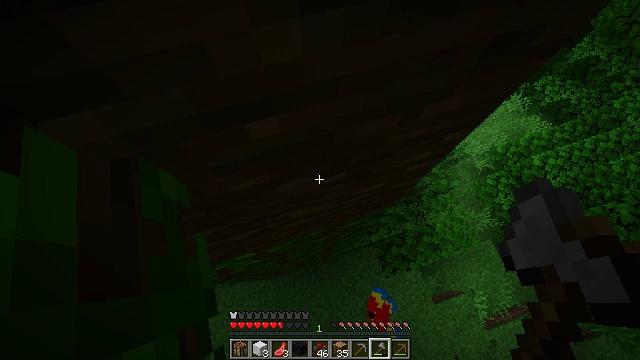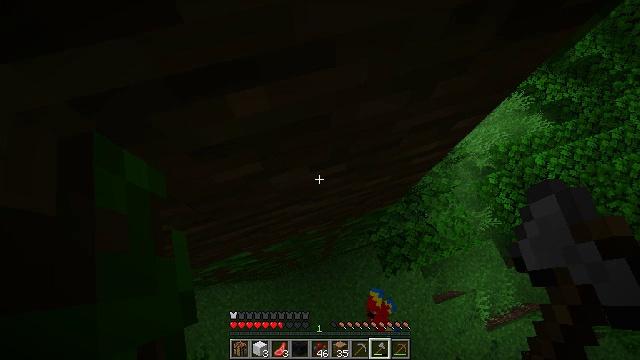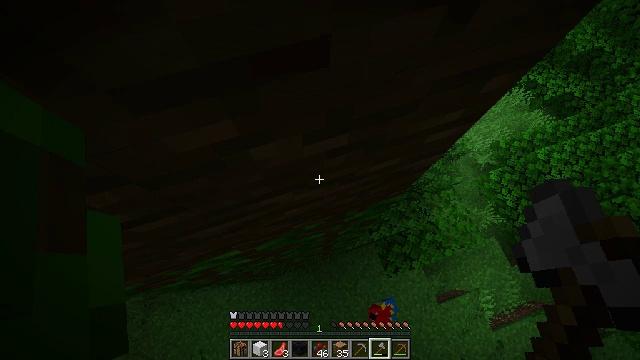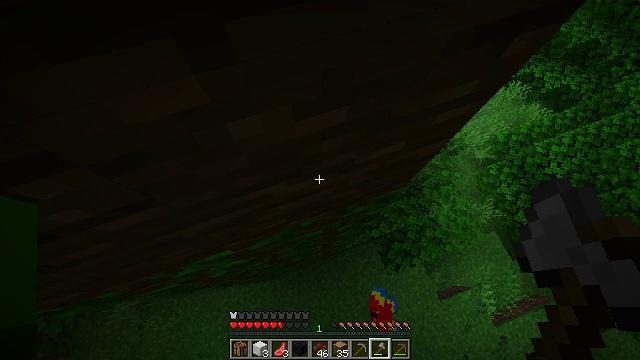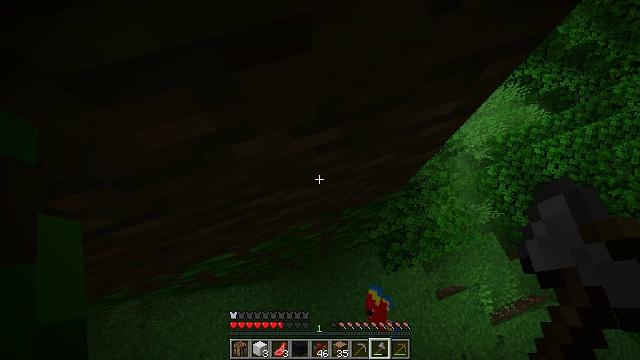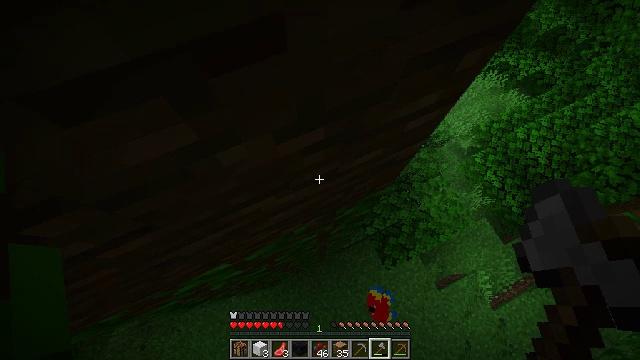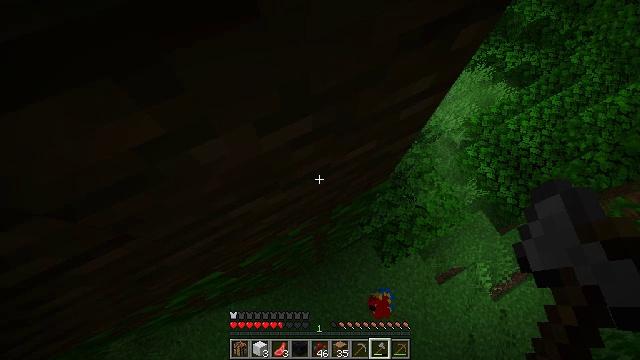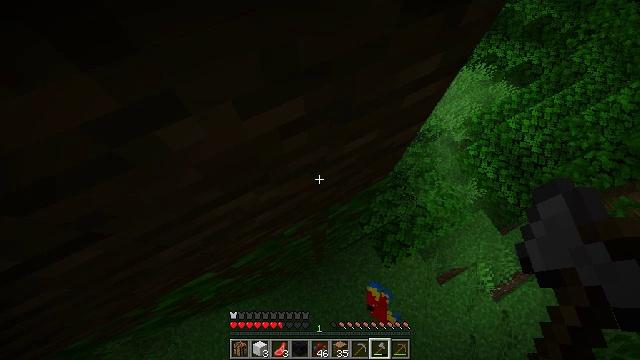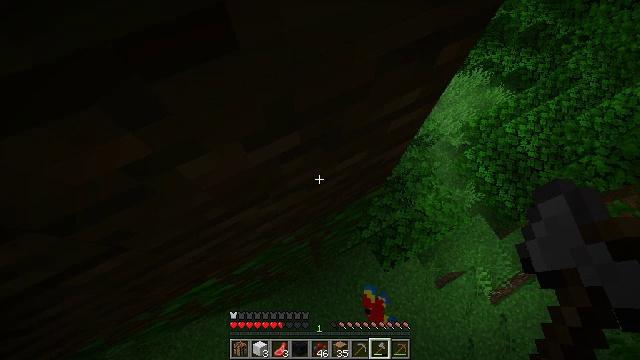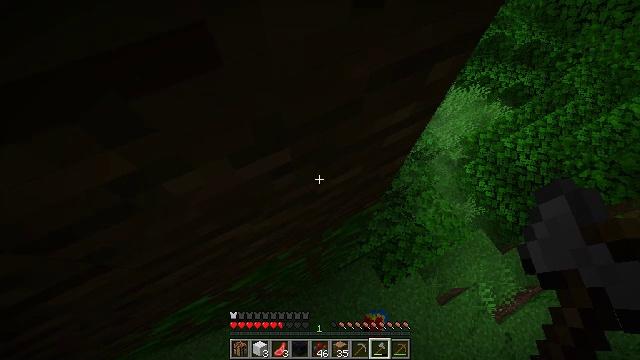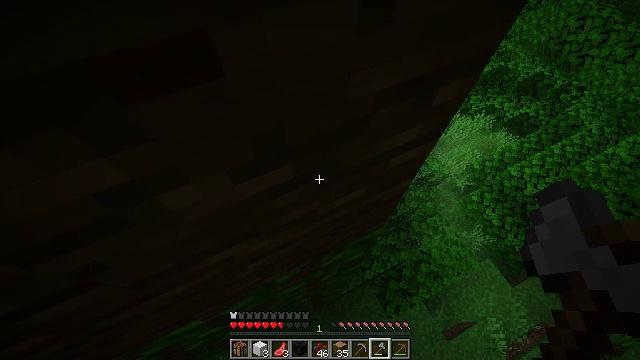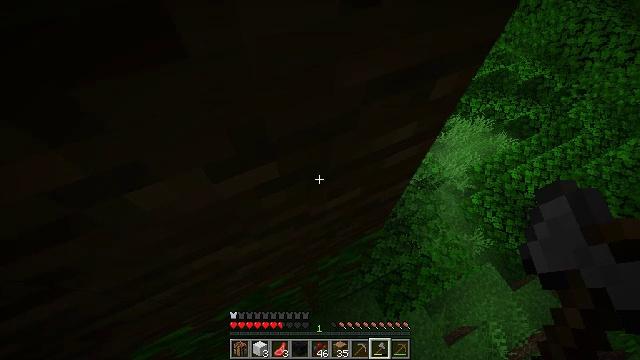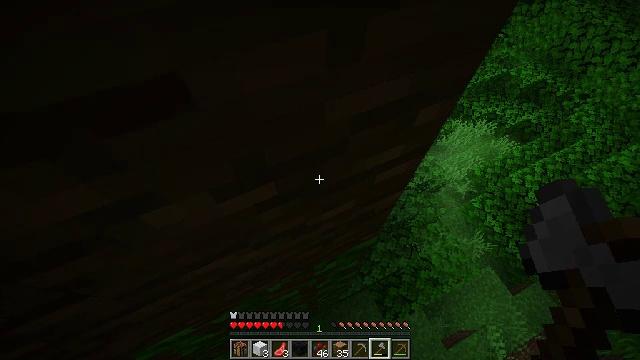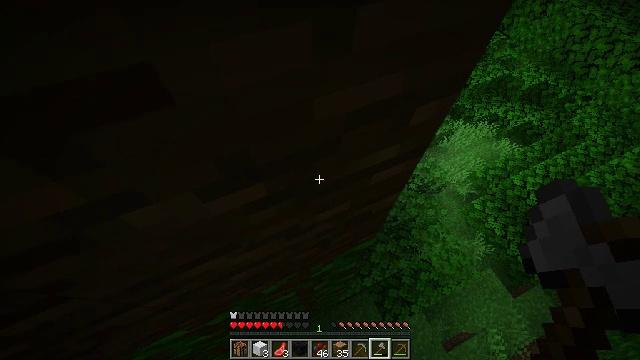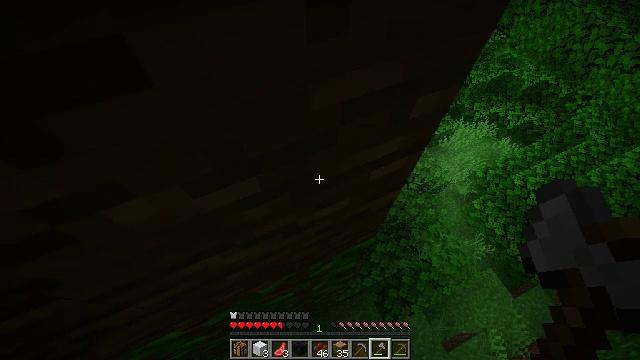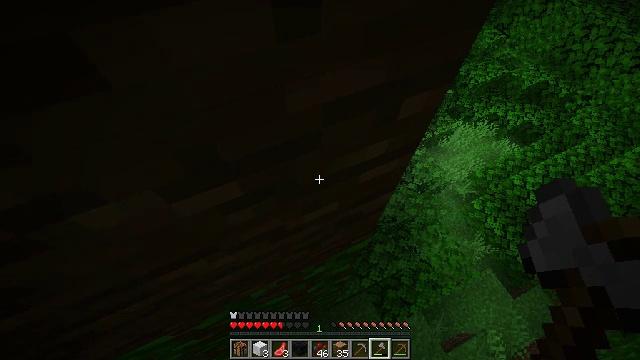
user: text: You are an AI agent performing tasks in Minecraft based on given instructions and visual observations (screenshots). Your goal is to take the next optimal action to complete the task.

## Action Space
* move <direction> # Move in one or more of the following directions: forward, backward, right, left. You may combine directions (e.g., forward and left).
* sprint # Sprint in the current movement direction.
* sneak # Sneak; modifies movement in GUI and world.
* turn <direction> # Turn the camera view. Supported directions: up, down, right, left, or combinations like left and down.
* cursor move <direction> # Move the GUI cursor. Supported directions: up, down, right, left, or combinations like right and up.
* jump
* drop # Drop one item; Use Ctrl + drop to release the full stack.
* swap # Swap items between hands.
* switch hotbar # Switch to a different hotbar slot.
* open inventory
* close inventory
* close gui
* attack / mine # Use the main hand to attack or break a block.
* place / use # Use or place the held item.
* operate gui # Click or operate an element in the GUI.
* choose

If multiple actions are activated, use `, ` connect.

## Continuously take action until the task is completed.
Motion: motion action
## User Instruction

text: Mine the jungle leaves to get saplings or sticks.
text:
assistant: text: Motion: move forward, sneak, jump
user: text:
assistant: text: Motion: move forward, sneak, jump
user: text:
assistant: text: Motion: move forward, sneak, turn right, jump
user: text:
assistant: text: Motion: move forward, sneak, jump
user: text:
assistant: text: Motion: move forward, sneak, turn right
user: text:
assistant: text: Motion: move forward, sneak, turn right
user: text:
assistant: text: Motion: move forward, sneak
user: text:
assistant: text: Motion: move forward, sneak
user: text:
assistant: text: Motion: move forward, sneak, turn up
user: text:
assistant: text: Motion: move forward, sneak, turn left and up
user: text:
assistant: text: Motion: move forward, sneak
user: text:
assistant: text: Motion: move forward, sneak
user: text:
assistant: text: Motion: move forward, sneak
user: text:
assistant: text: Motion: move forward, sneak
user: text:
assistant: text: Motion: move forward and move right, sneak
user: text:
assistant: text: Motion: move forward and move right
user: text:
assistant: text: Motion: move forward and move right, turn left and up
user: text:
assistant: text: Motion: move forward and move right, turn left and up
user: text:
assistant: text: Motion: move forward and move right, sneak, turn left and up
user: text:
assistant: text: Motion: move forward, sneak, turn left
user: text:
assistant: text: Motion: move forward, sneak
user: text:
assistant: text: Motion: move forward, sneak
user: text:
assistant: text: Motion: move forward, sneak
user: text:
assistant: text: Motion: move forward and move right
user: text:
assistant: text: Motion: move forward and move right
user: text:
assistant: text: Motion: move forward and move right
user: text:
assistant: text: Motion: move forward and move right, turn left
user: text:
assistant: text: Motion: move forward and move right, turn left and up
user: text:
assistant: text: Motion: move forward, turn left and up, jump
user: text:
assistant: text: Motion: move forward, turn left and up, jump